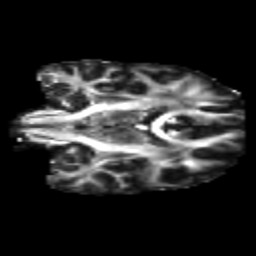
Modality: FA
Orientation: coronal
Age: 44
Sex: female
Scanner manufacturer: siemens
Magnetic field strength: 3 T
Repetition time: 1.8 s
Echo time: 0.07 s